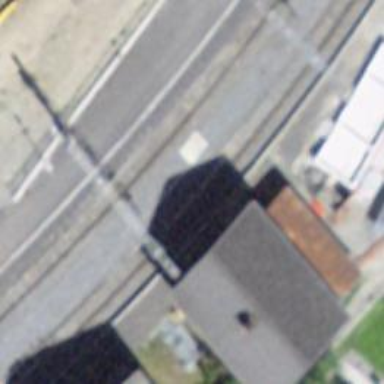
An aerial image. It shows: Public transport stop position at the railway station.